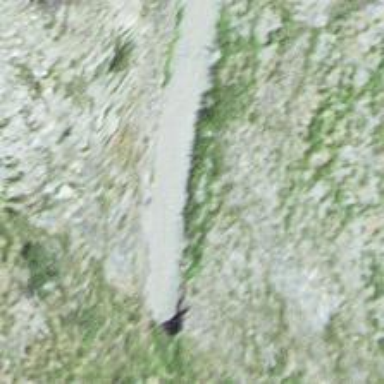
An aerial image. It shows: Path going through abandoned railway tunnel.